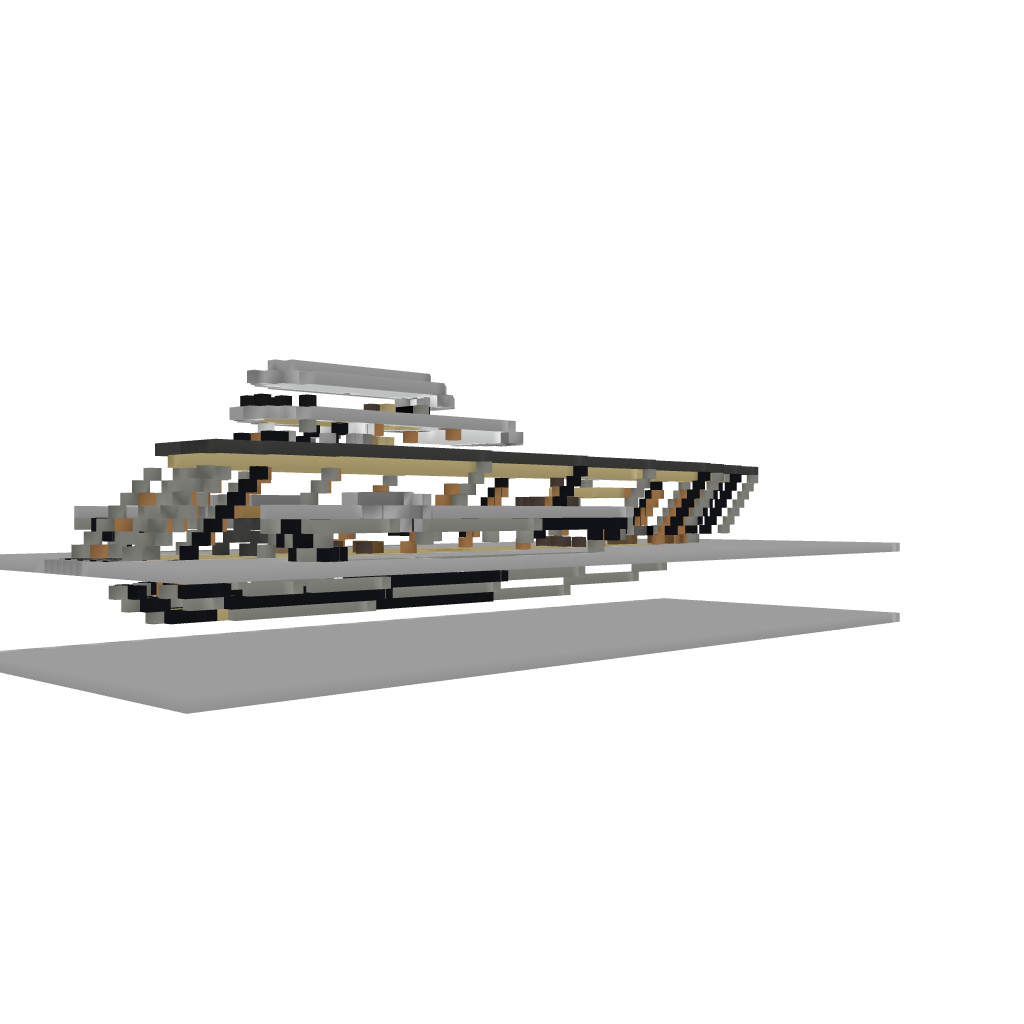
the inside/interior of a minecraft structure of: Yacht